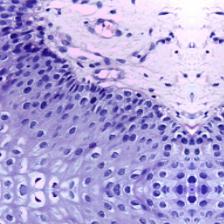
Diagnosis: Normal